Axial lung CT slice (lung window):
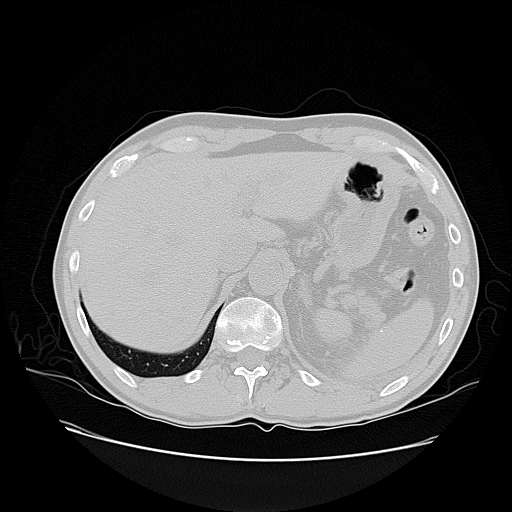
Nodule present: no